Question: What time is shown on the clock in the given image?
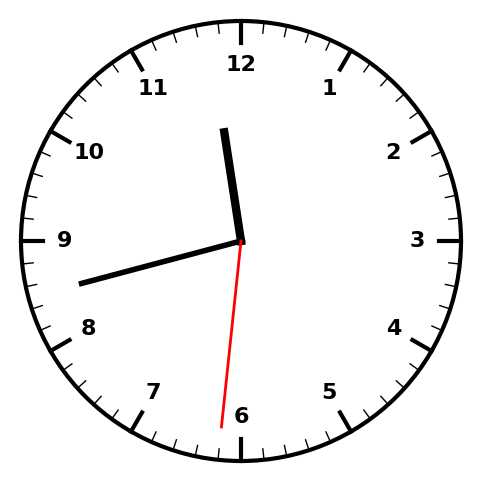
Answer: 11:42:31